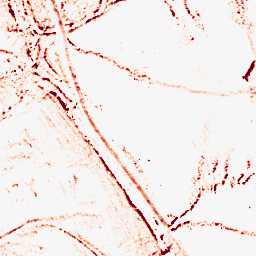
Category: morphological
Decomposition family: morphological_ellipse
Decomposition parameters: operation: opening
width: 5
height: 5
Upsampling method: cubic_mitchell
Upsampling parameters: scale: 2
Upsampling scale: 2